Question: I've been working on speeding up the following function, but with no results:
'''
function beta = beta_c(k,c,gamma)
beta = zeros(size(k));
E = @(x) (1.453*x.^4)./((1 + x.^2).^(17/6));
for ii = 1:size(k,1)
for jj = 1:size(k,2)
E_int = integral(E,k(ii,jj),10000);
beta(ii,jj) = c*gamma/(k(ii,jj)*sqrt(E_int));
end
end
end
'''
Up to now, I solved it this way:
'''
function beta = beta_calc(k,c,gamma)
k_1d = reshape(k,[1,numel(k)]);
E_1d =@(k) 1.453.*k.^4./((1 + k.^2).^(17/6));
E_int = zeros(1,numel(k_1d));
parfor ii = 1:numel(k_1d)
E_int(ii) = quad(E_1d,k_1d(ii),10000);
end
beta_1d = c*gamma./(k_1d.*sqrt(E_int));
beta = reshape(beta_1d,[size(k,1),size(k,2)]);
end
'''
Seems to me, it didn't really enhance performances. What do you think about this?
Would you mind to shed a light?
I thank you in advance.
I am gonna introduce some theoretical background involving my question.
Generally, beta is to be calculated as follows

Therefore, in the reduced case of unidimensional k array, E_int may be calculated as
'''
E = 1.453.*k.^4./((1 + k.^2).^(17/6));
E_int = 1.5 - cumtrapz(k,E);
'''
or, alternatively as
'''
E_int(1) = 1.5;
for jj = 2:numel(k)
E =@(k) 1.453.*k.^4./((1 + k.^2).^(17/6));
E_int(jj) = E_int(jj - 1) - integral(E,k(jj-1),k(jj));
end
'''
Nonetheless, 'k' is currently a matrix 'k(size1,size2)'.
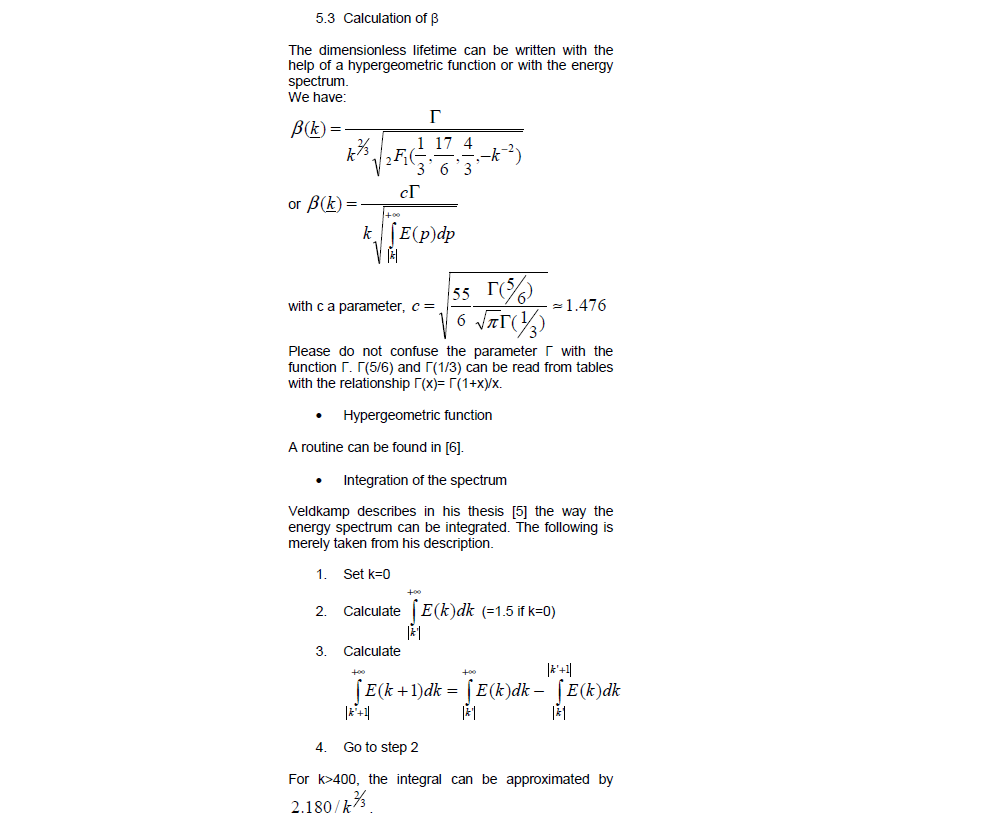
Answer: Here's another approach, parallelize, because it's easy using 'spmd' or 'parfor'. Instead of 'integral' consider 'quad', see this <URL> for examples...